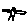
Label: bird